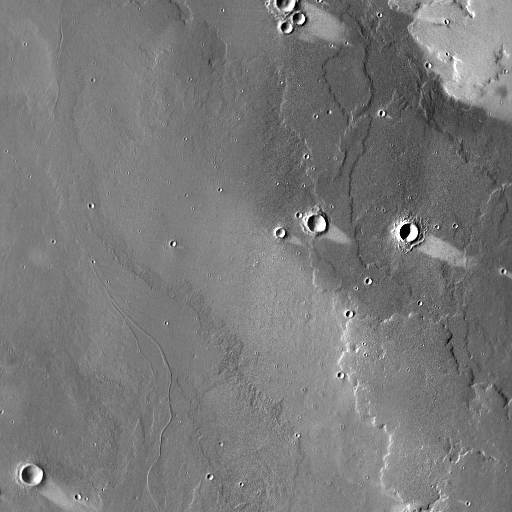
Crater classes present: Background, Other, Buried